Here is the raw acceleration-versus-time signal recorded on a bearing housing. Determine the bearing's health state. Answer with exactly one of: normal, inner_race, outer_race, ball.
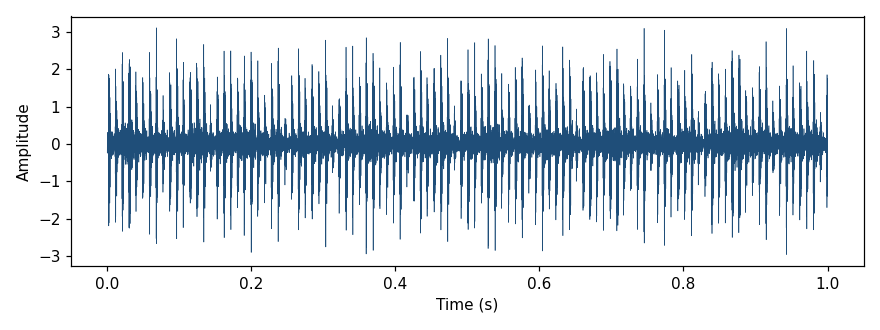
Answer: outer_race